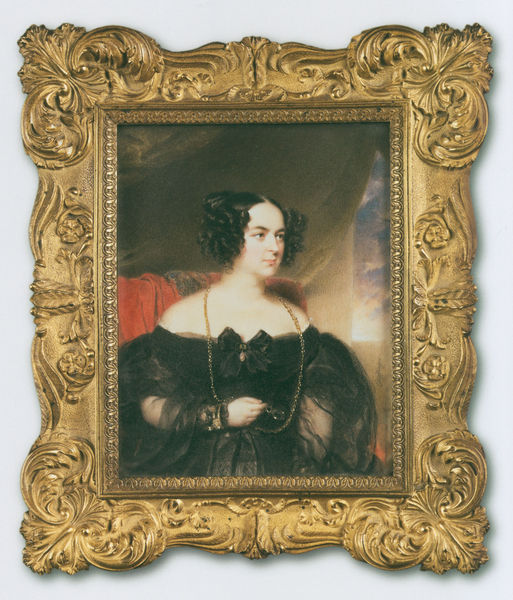
Titel: Portrait de la comtesse Ewelina Hanska, née Rzewuska
Künstler: Moritz Michael Daffinger
Institution: Privatbesitz
Schlagwörter: blau, gemälde, hand, himmel, weiß, wolken, ausschnitt, fenster, frau, frisur, grau, kleid, mund, nase, schwarz, stuhl, blick, dame, rot, schleier, tuch, schleife, arme, augen, rahmen, spitze, bildnis, hals, portrait, porträt, vorhang, sonne, gold, haare, sitzend, spitzen, dekollete, dekoltee, kinn, locken, mittelscheitel, schulter, schultern, lehne, tüll, kette, robe, transparent, foto, vergoldet, brille, zwicker, armband, armreif, halbportrait, empire, hofdame, taft, monokel, matel, schleide, rahen, lockenfrisur, brustbild, schleigfe